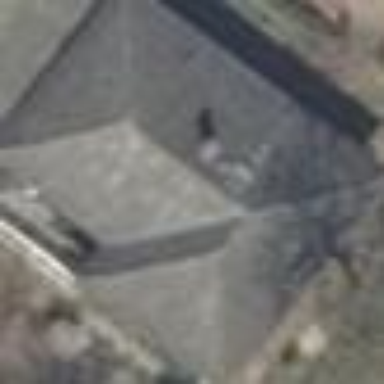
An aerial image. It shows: House with hipped roof.